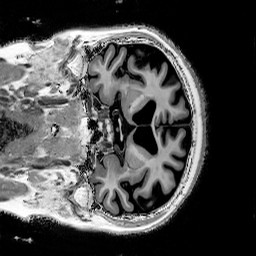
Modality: T1w
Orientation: coronal
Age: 68
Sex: female
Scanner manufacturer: siemens
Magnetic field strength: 3 T
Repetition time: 5 s
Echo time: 0.00298 s